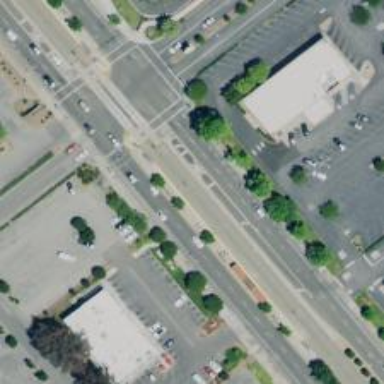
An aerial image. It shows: Solid stop line on the road.